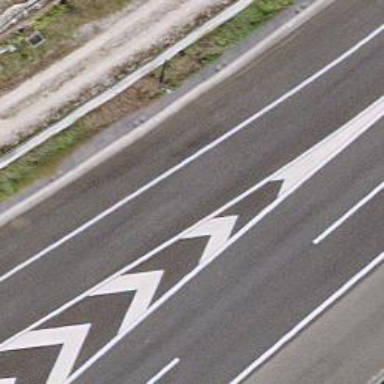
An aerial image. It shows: Motorway link.